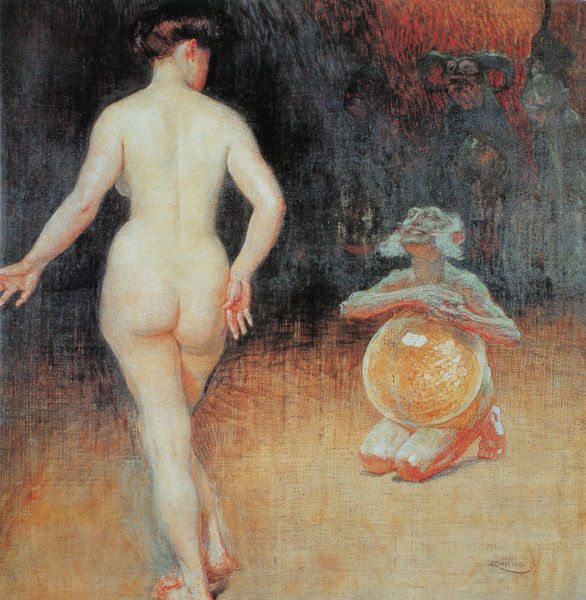
Titel: Geld (Die Frau und das Geld)
Künstler: Frantiszek Kupka
Standort: Prag
Institution: Národni Galerie
Schlagwörter: akt, blau, feuer, gemälde, hand, körper, mann, nackt, schatten, weiß, impressionismus, menschen, bewegung, brust, frau, frisur, glas, grau, haar, kreide, licht, ohr, orange, pastell, rücken, schwarz, zeichnung, blick, rot, ball, malerei, symbolismus, tanz, alt, bart, jung, architektur, bärtig, falten, stehen, hals, hände, porträt, öl, spiegelung, boden, dunkelheit, haare, stehend, bühne, tanzen, ohren, rund, hintern, rückenansicht, düster, leere, verkleidung, bauch, nackte, knie, striche, surrealismus, schauspiel, flucht, lachen, katze, nacktheit, gang, alter, greis, knochig, maske, narr, geld, clown, rückseite, hinten, jugend, traum, knien, kreise, backenbart, kugel, dämon, grinsen, alptraum, hölle, teufel, wesen, knieend, kniend, hörner, kubin, grazil, geister, monster, unterwelt, hockend, körperbau, gnom, kobold, unheil, blöse, geldsack, höllenkreatur, mufflonmaske, pornoraphie, teufelisch